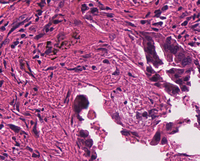
Tumor epithelial tissue: yes
Tumor-associated stroma tissue: yes
Normal tissue: no